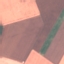
Land use / land cover class: AnnualCrop